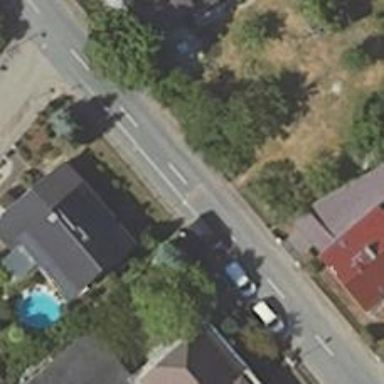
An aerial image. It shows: Bump for traffic calming.